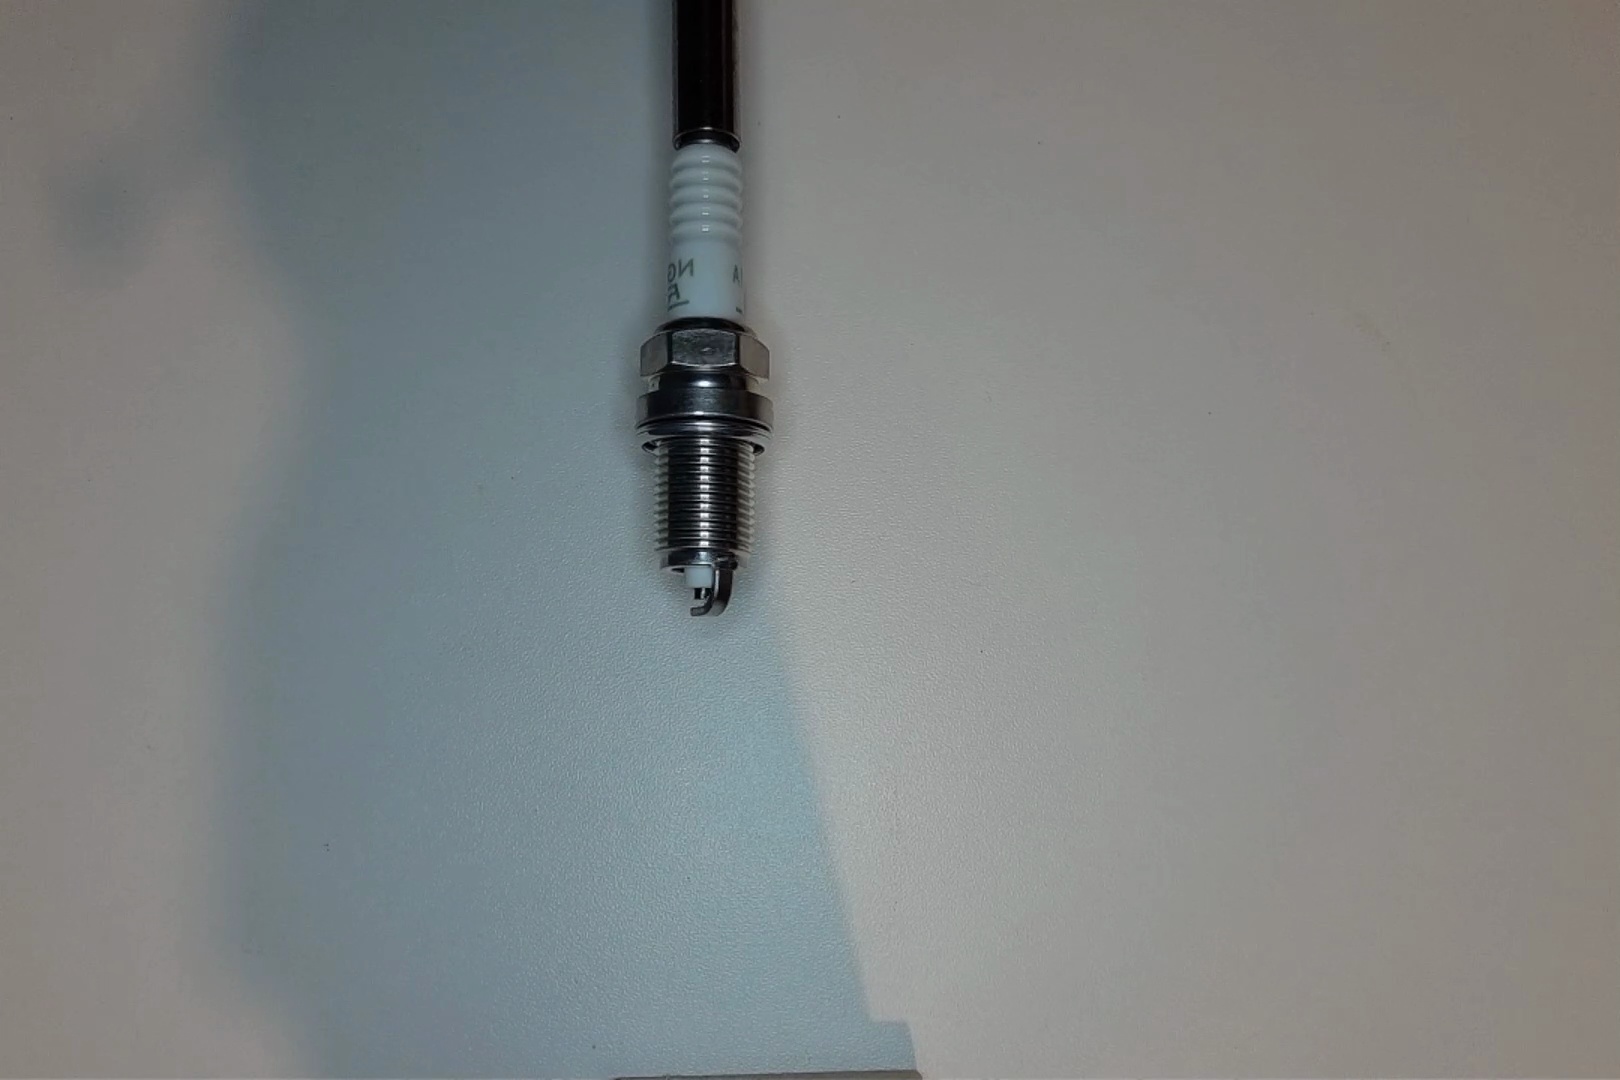
Label: normal